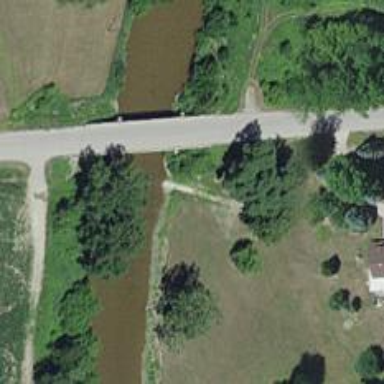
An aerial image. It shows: Residential road with asphalt surface that includes bridge.